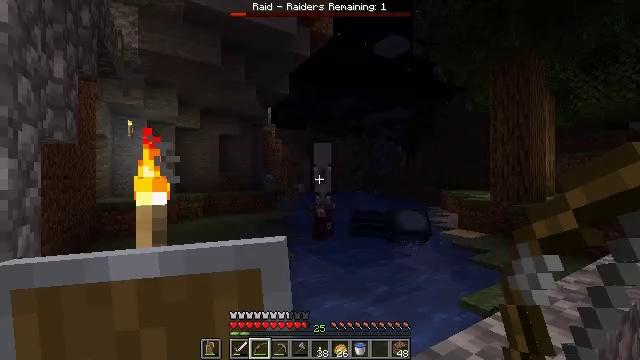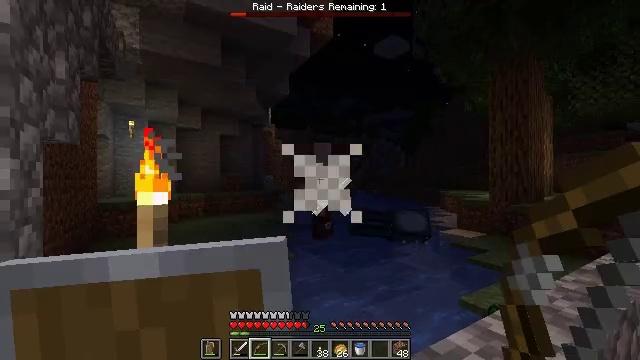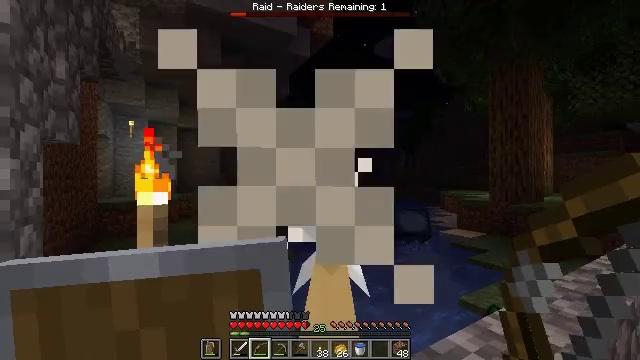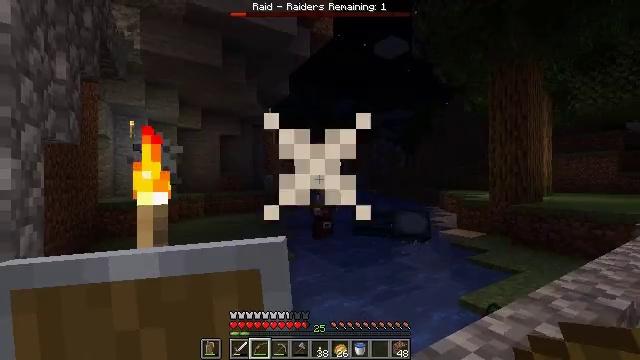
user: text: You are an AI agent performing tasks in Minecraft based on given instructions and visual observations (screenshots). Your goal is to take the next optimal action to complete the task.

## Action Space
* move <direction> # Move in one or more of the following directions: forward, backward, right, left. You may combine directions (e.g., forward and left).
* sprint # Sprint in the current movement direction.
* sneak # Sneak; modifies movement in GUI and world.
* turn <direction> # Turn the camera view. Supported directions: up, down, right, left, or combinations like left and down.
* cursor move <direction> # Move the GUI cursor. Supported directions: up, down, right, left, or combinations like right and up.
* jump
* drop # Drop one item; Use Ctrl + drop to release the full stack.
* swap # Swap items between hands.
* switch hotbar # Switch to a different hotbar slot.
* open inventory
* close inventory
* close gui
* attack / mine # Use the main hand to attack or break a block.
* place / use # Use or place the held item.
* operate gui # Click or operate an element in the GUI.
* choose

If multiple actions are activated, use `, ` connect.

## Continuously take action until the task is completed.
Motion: motion action
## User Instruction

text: Eliminate hostile mobs.
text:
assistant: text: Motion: no_op
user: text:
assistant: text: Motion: no_op
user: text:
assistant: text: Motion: no_op
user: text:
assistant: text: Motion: no_op